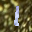
Label: 1